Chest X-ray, AP view. Patient: 57 years old, sex M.
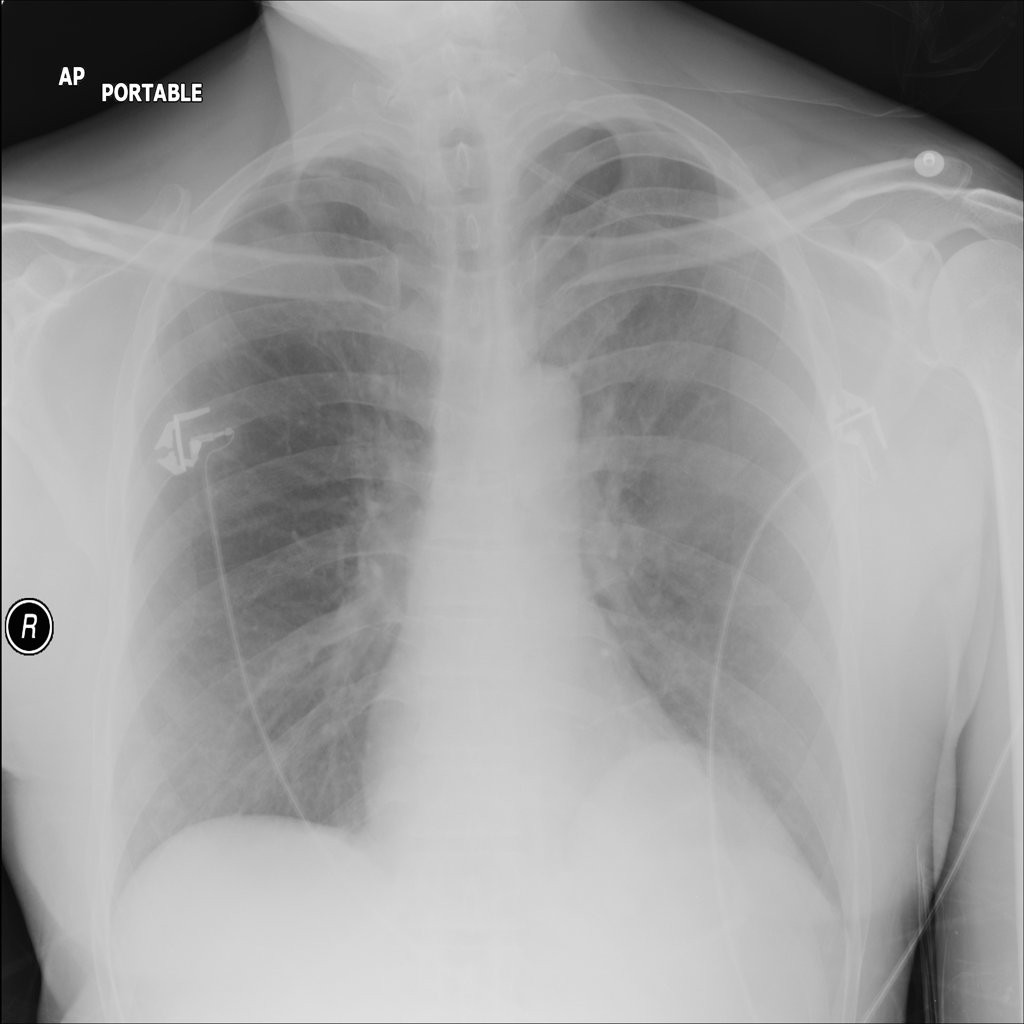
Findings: Infiltration, Pleural_Thickening